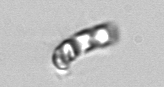
Label: Chaetoceros